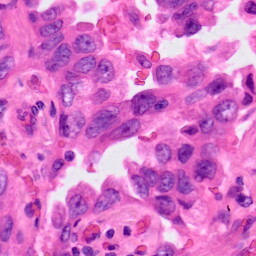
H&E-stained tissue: Lung